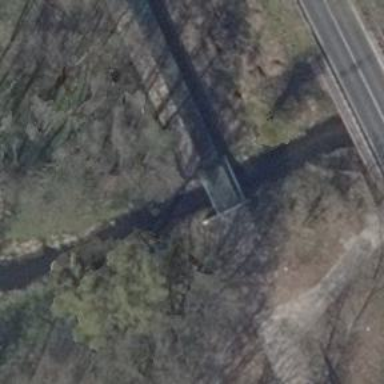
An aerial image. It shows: Bridge.